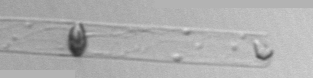
Label: Dactyliosolen_blavyanus